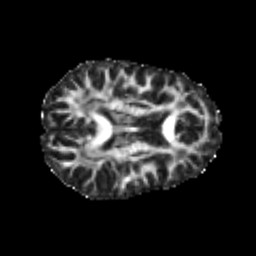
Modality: FA
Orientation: axial
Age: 20
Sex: female
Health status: healthy
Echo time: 0.074 s